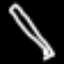
Label: pencil